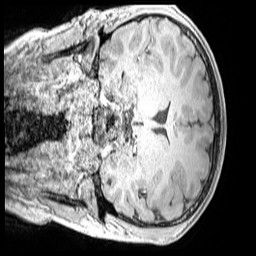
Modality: MP2RAGE
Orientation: coronal
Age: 11
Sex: male
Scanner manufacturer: siemens
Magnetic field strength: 3 T
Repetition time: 4 s
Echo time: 0.00299 s